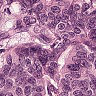
Metastatic tissue present: yes